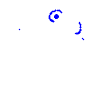
Particle: electron